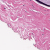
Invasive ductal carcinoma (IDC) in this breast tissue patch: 0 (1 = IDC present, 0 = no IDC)